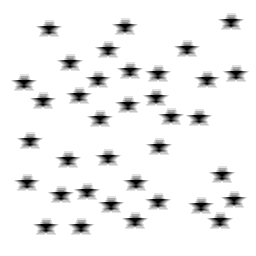
Squares: 0
Triangles: 0
Stars: 36
Total shapes: 36